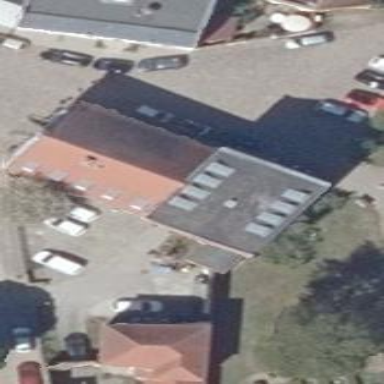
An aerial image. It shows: Building.